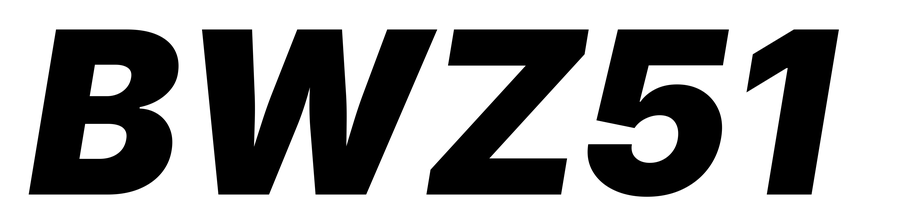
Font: Inter-Italic_Black_Italic